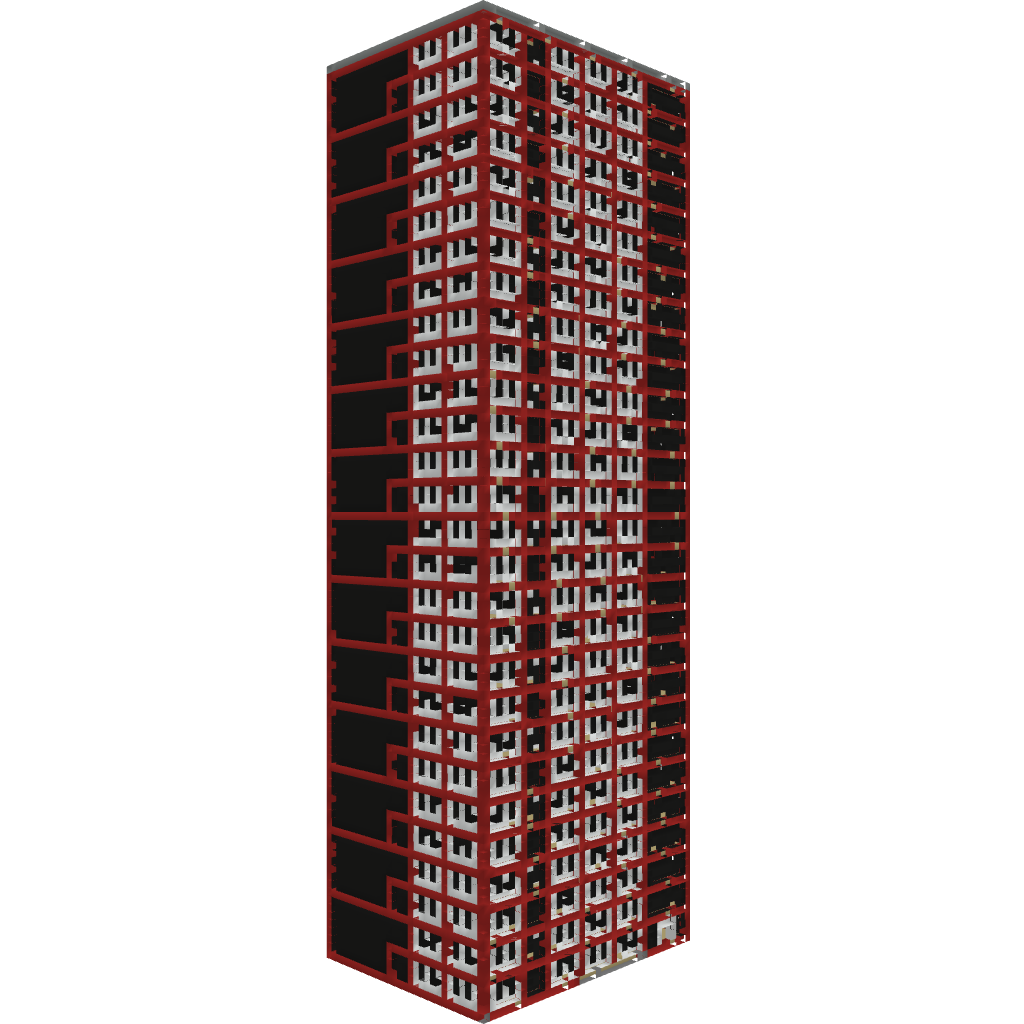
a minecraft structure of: Apartment Building #3 By: jjcash